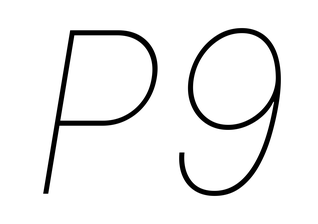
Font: Inter-Italic_Thin_Italic